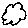
Label: cloud